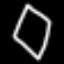
Label: diamond